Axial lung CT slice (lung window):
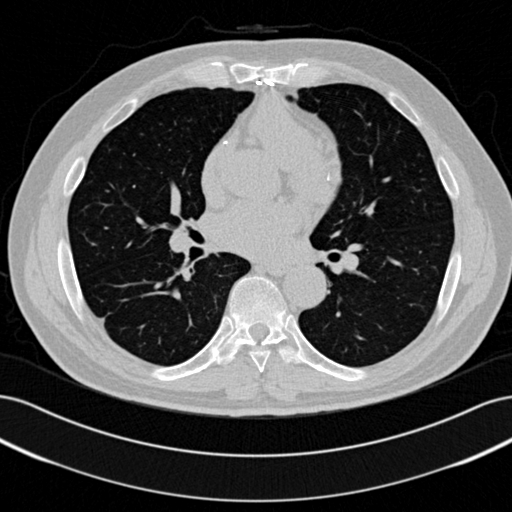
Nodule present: no